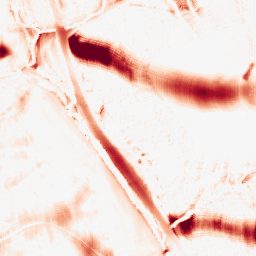
Category: morphological
Decomposition family: morphological_ellipse
Decomposition parameters: operation: opening
width: 50
height: 30
Upsampling method: fft_zeropad
Upsampling parameters: scale: 8
Upsampling scale: 8